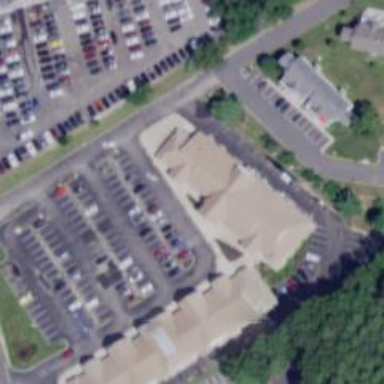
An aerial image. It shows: Parking space is available.